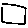
Label: square